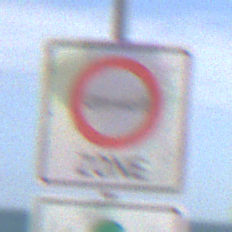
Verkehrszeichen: BeginnUmweltzone
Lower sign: FreistellungVomVerkehrsverbot3
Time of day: Midday
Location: Outdoor (Nature)
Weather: PartlyCloudy
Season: NotSpecified
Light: Natural